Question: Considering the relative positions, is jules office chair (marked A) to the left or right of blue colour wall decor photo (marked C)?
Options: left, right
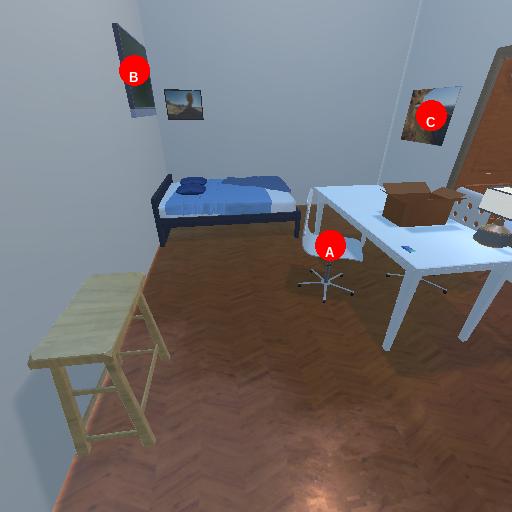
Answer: left